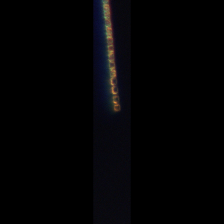
Taxon: Skeletonema
Group: Diatoms